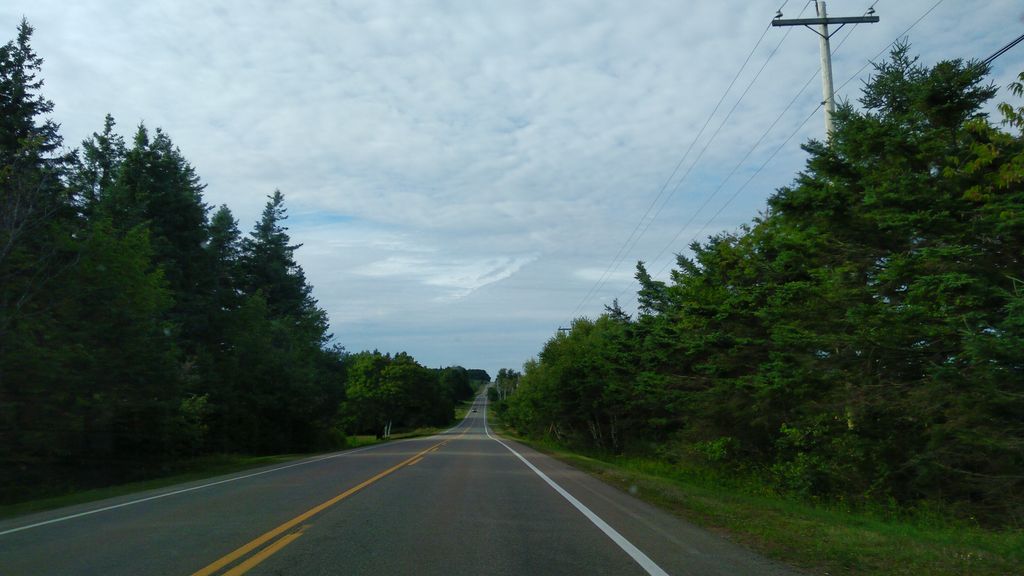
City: charlottetown